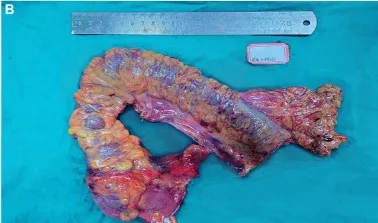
The surgical specimen.
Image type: medical_photograph (other_medical_photograph)